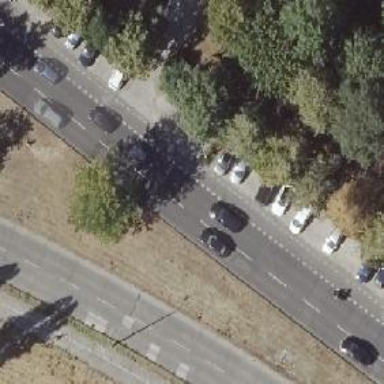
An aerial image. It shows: Street-side parking area.